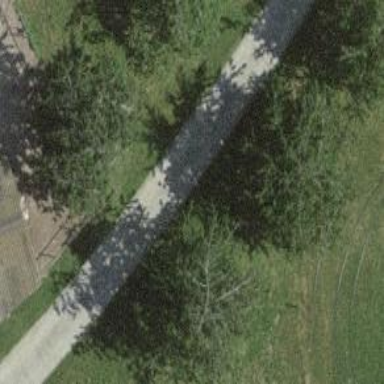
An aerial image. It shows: Residential road with concrete surface.